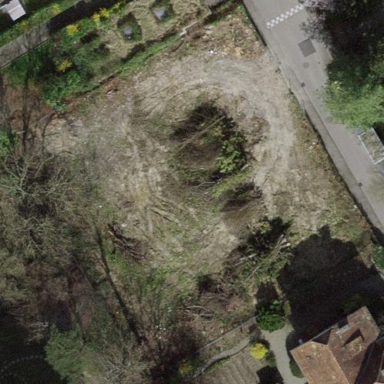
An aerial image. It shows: Garden surrounded by fence.